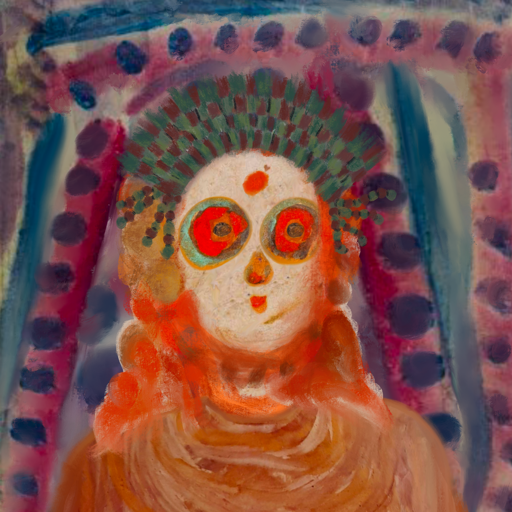
Background: HillGirl, Head And Neck Front: Rupkatha, Face Front: Sisters, Bust: Pious_Lady, Hair Front: Rupkatha, Head Accessory: After_Raid_Crown, Second Necklace: Blank, Necklace: Blank, Baby: Blank